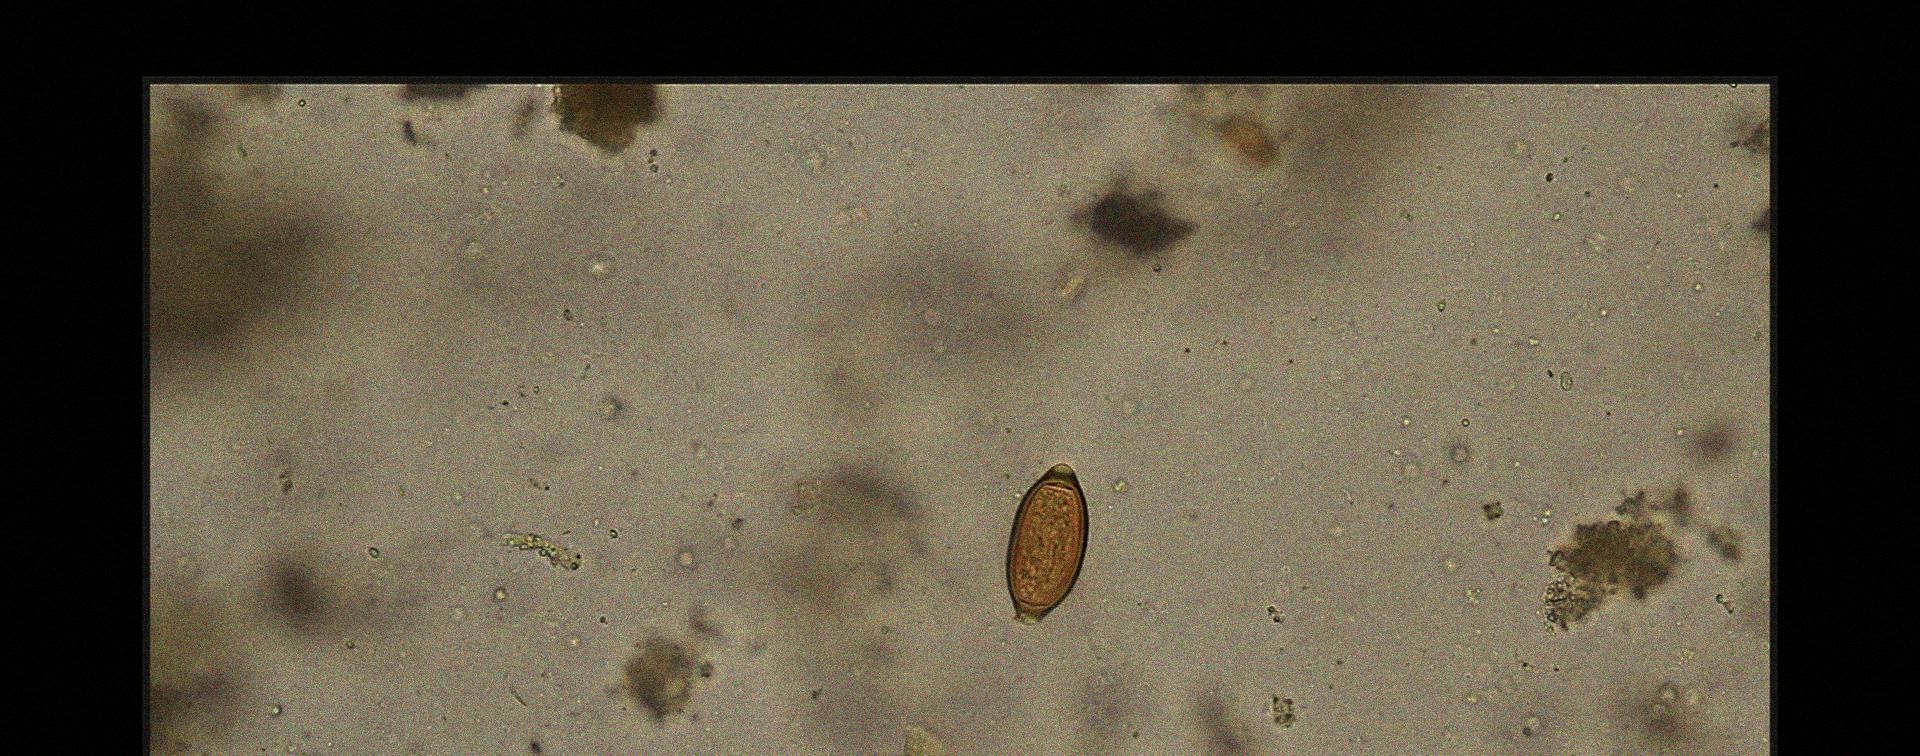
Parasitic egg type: Trichuris trichiura